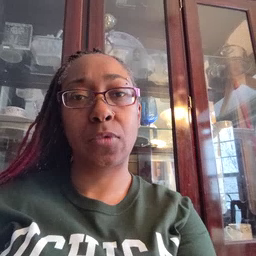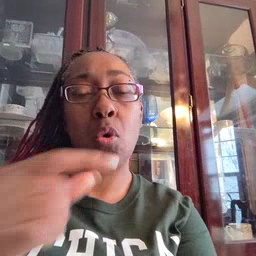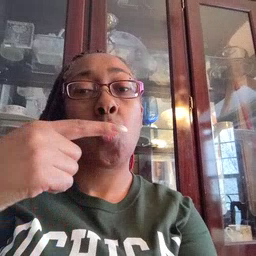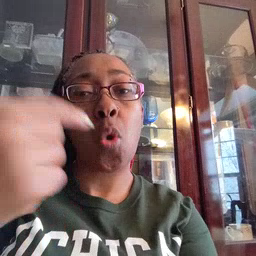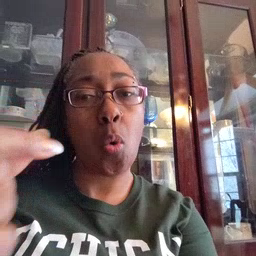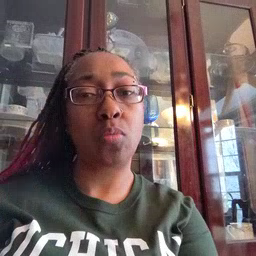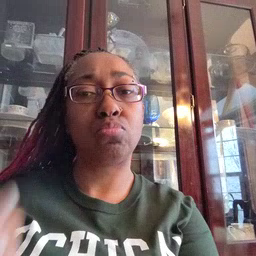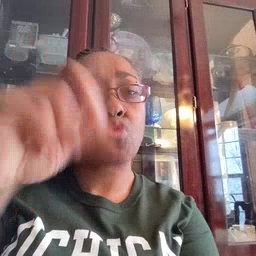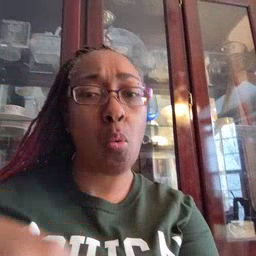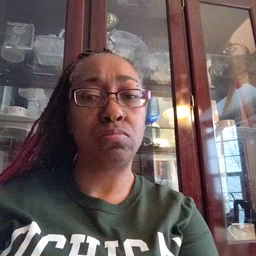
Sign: go